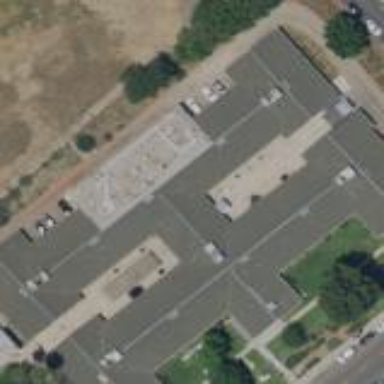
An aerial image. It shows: Hospital building.